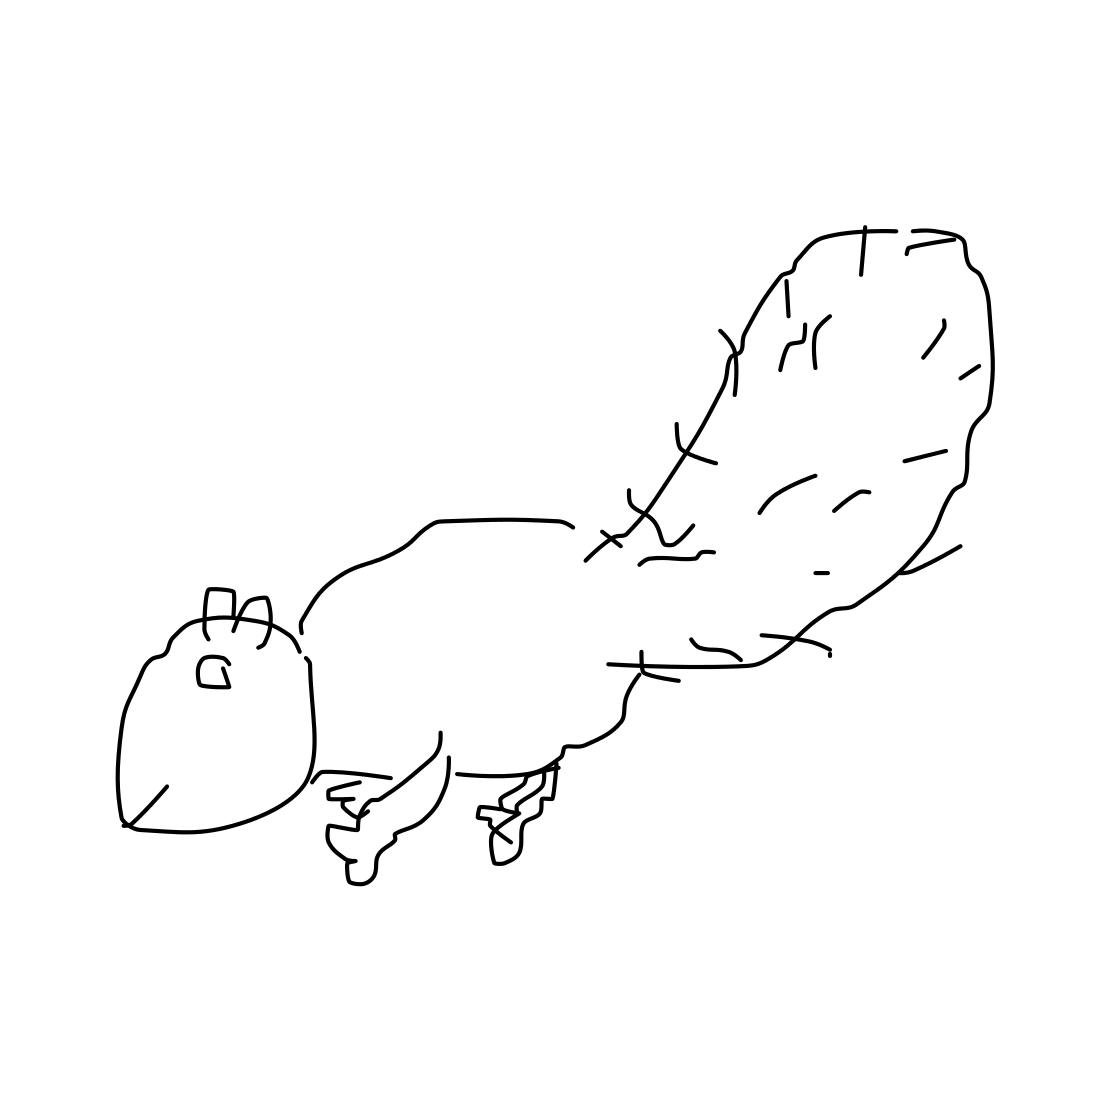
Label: squirrel